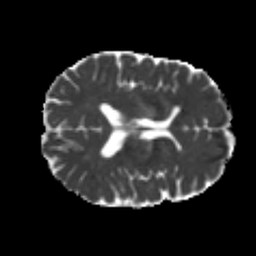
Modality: MD
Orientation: axial
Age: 26
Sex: male
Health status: healthy
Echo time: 0.074 s